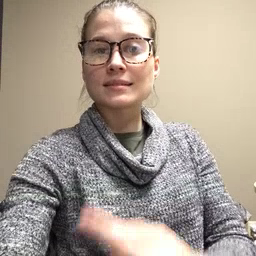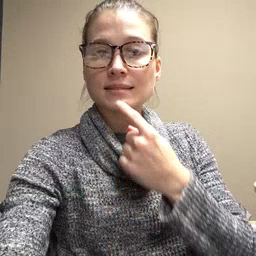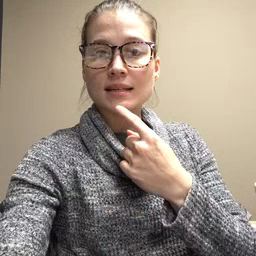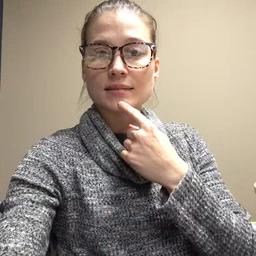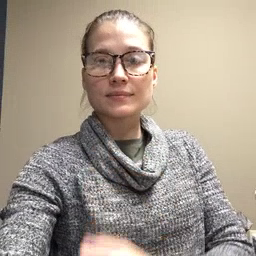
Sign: say